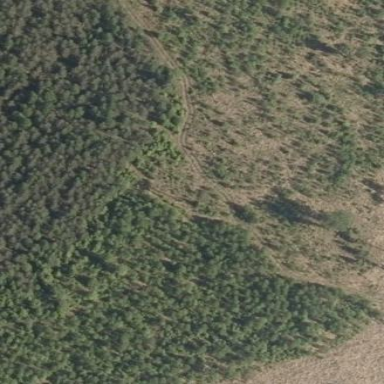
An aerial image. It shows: Area covered in scrub vegetation.